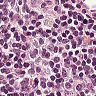
Metastatic tissue present: no